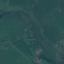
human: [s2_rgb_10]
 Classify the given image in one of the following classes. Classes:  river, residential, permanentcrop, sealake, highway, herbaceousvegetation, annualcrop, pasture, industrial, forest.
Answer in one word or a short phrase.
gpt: Pasture